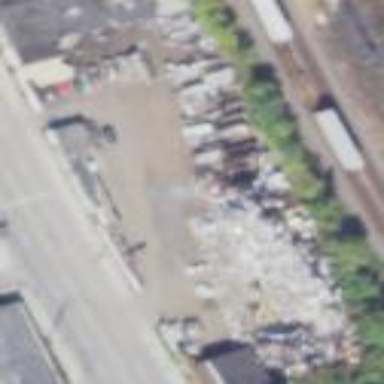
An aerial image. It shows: Scrap yard situated in industrial area.